Interaction volume radius: 10 \u00c5
Interaction volume height: 20 \u00c5
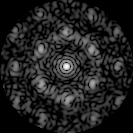
Disorder parameter: 0.6399